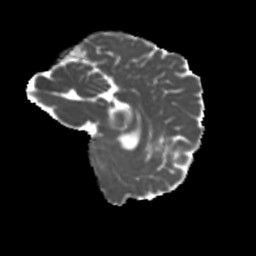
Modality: MD
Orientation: sagittal
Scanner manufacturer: siemens
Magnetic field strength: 3 T
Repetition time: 4 s
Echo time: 0.0594 s